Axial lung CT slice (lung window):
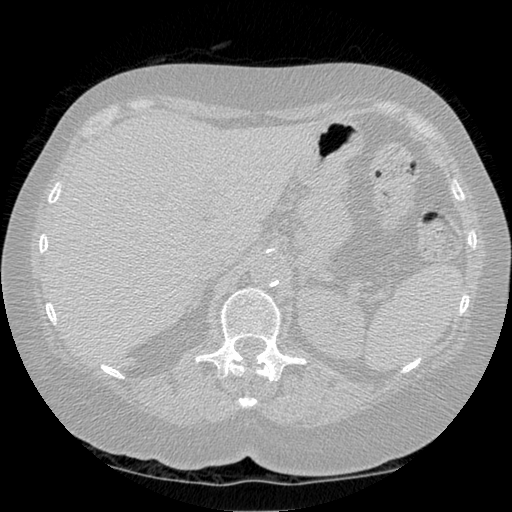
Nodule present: no